Field crop: maize
Growth stage: 2
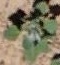
Species: chenopodium